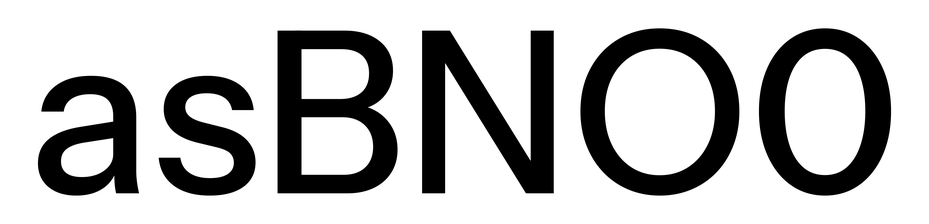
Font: InstrumentSans_Medium